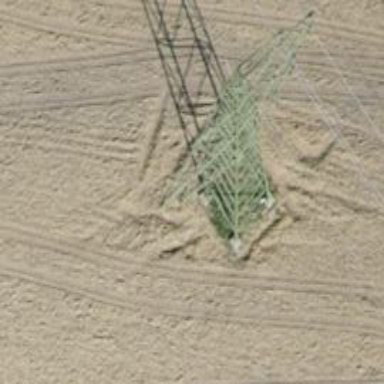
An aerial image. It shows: Power line with three cables.